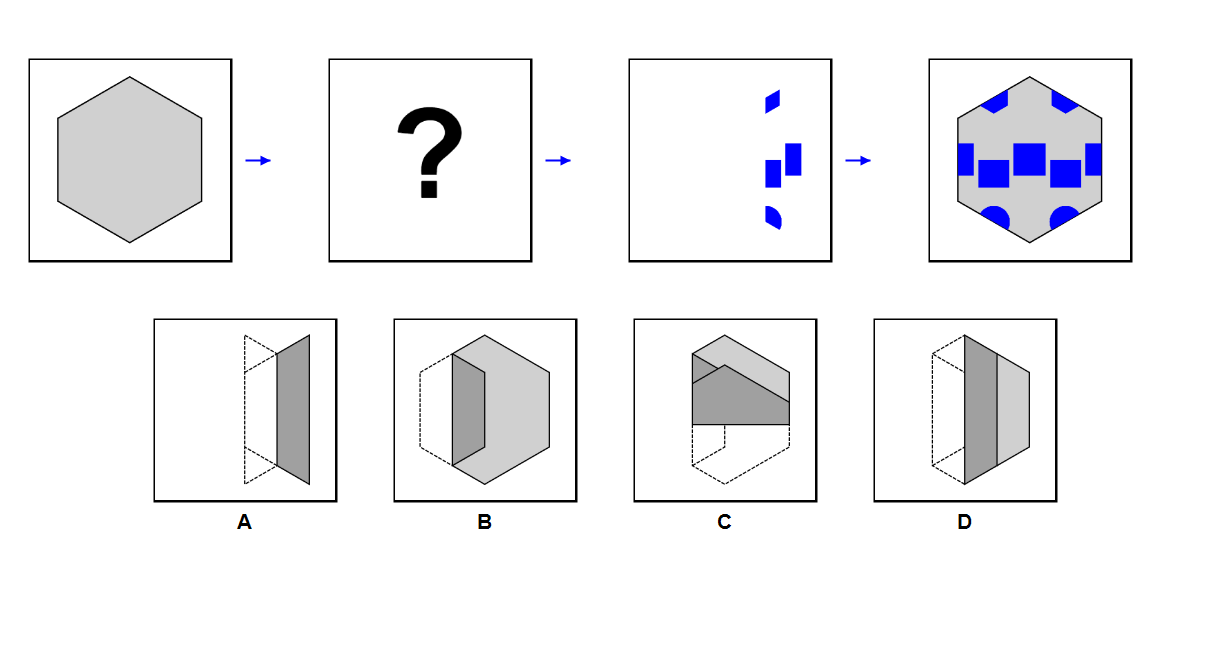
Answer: C